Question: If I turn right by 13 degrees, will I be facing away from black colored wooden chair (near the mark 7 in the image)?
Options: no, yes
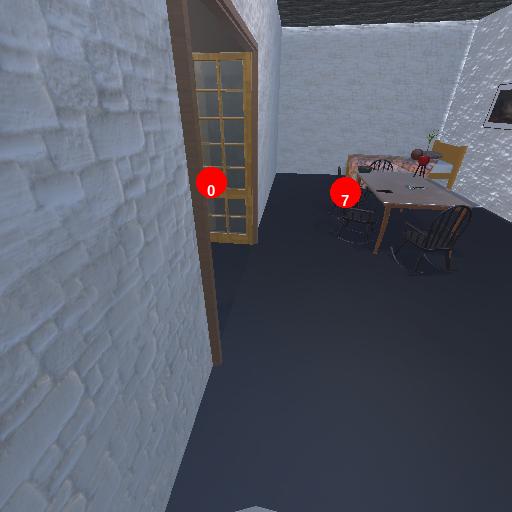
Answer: no